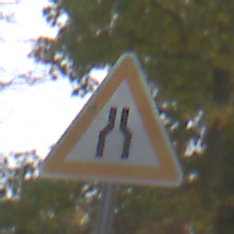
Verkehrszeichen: VerengteFahrbahn
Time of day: Midday
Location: Outdoor (Nature)
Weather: Overcast
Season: Autumn
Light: Natural